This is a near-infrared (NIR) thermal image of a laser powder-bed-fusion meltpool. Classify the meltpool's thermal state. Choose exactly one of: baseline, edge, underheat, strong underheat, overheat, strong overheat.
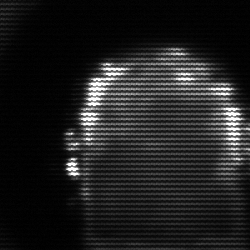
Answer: baseline